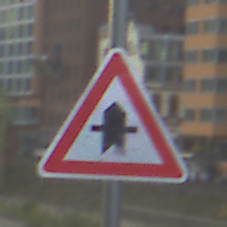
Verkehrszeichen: Vorfahrt
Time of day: SunriseSunset
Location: Outdoor (Urban)
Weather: PartlyCloudy
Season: NotSpecified
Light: Natural